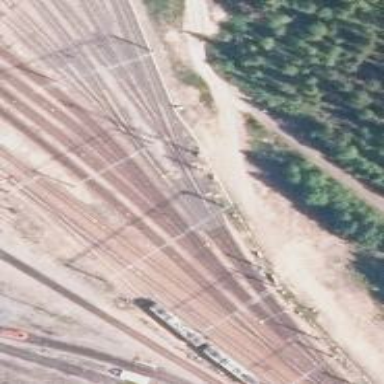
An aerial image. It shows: Rail siding with electrified contact lines.